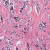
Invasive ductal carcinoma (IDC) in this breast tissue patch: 1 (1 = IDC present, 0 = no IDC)